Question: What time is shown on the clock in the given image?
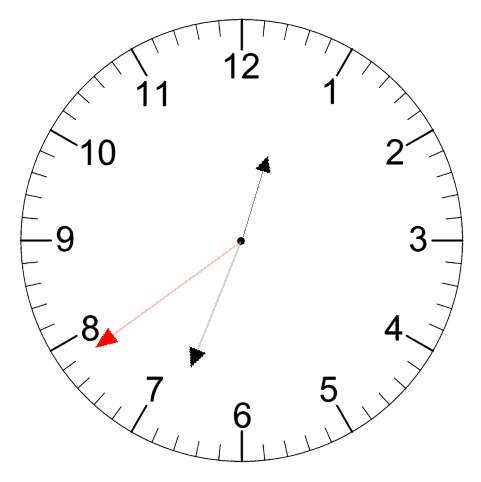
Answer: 12:33:39